Question: I'm trying to get users photo from facebook Album. How do i Format this correctly? I tried
'''
if let aa = result["photos"] {
var bb = aa["data"]
}
'''

I want it to be an array. It works find in obj-C though.
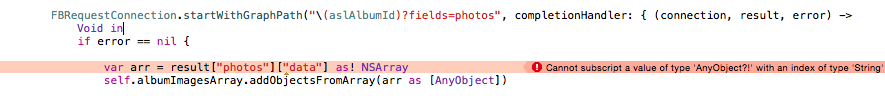
Answer: Try this.
'''
if let aa = result["photos"] as? [String: AnyObject] {
if let bb = aa["data"] as? Array[AnyObject] {
println(bb)
}
}
'''